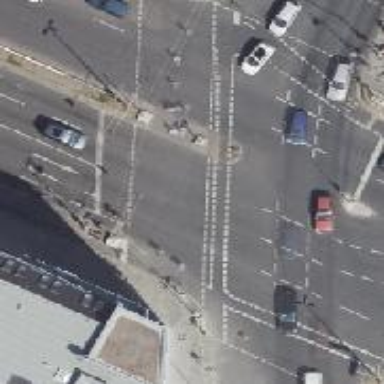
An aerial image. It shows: Secondary road with asphalt surface. It has lane markings and features dual carriageway.